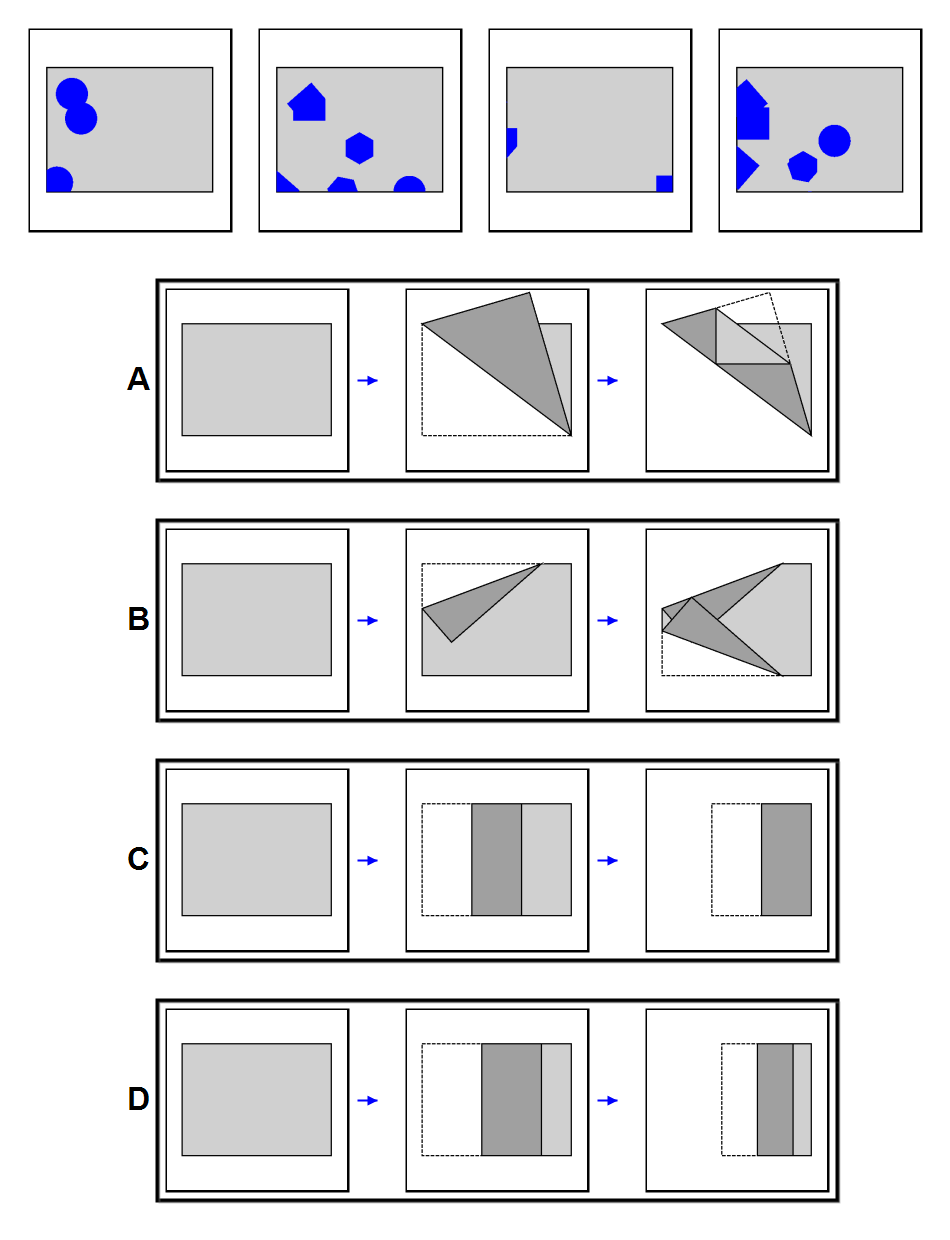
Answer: B